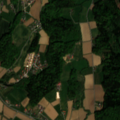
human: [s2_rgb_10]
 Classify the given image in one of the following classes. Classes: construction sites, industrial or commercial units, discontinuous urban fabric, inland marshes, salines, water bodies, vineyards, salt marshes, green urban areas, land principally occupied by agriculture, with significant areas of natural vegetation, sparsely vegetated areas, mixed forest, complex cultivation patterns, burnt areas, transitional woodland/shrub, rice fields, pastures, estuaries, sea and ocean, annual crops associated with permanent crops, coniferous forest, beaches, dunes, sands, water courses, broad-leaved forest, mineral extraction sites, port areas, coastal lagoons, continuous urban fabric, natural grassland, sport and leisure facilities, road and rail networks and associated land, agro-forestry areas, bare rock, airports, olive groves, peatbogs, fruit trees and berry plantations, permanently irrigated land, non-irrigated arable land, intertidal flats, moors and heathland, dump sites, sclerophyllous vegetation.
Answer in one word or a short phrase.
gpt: discontinuous urban fabric, non-irrigated arable land, complex cultivation patterns, land principally occupied by agriculture, with significant areas of natural vegetation, broad-leaved forest